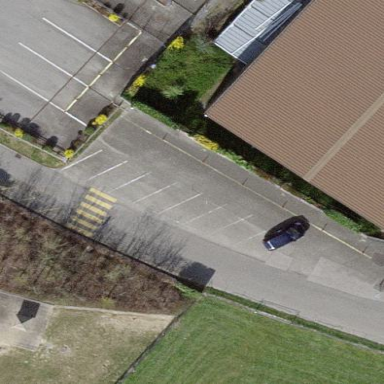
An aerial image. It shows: Street-side parking area with paved surface.